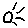
Label: sun